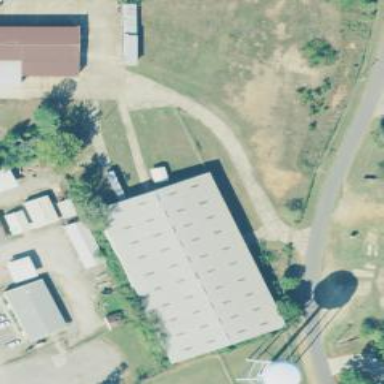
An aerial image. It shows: Warehouse building.